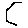
Label: hexagon